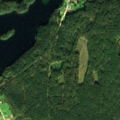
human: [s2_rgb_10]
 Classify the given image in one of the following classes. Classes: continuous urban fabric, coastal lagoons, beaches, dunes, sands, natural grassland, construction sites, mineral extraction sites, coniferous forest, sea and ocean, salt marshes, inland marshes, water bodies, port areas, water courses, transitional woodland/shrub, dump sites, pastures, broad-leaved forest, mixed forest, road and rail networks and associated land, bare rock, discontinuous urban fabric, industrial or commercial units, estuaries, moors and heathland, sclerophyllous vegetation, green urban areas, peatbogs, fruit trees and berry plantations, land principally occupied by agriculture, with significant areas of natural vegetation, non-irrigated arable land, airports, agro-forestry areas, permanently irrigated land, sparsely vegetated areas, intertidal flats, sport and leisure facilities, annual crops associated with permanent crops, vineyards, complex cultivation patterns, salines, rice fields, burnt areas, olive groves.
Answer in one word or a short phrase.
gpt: complex cultivation patterns, coniferous forest, mixed forest, peatbogs, water bodies